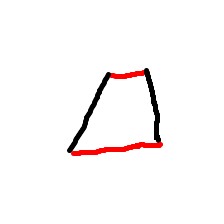
Shape: trapezoid